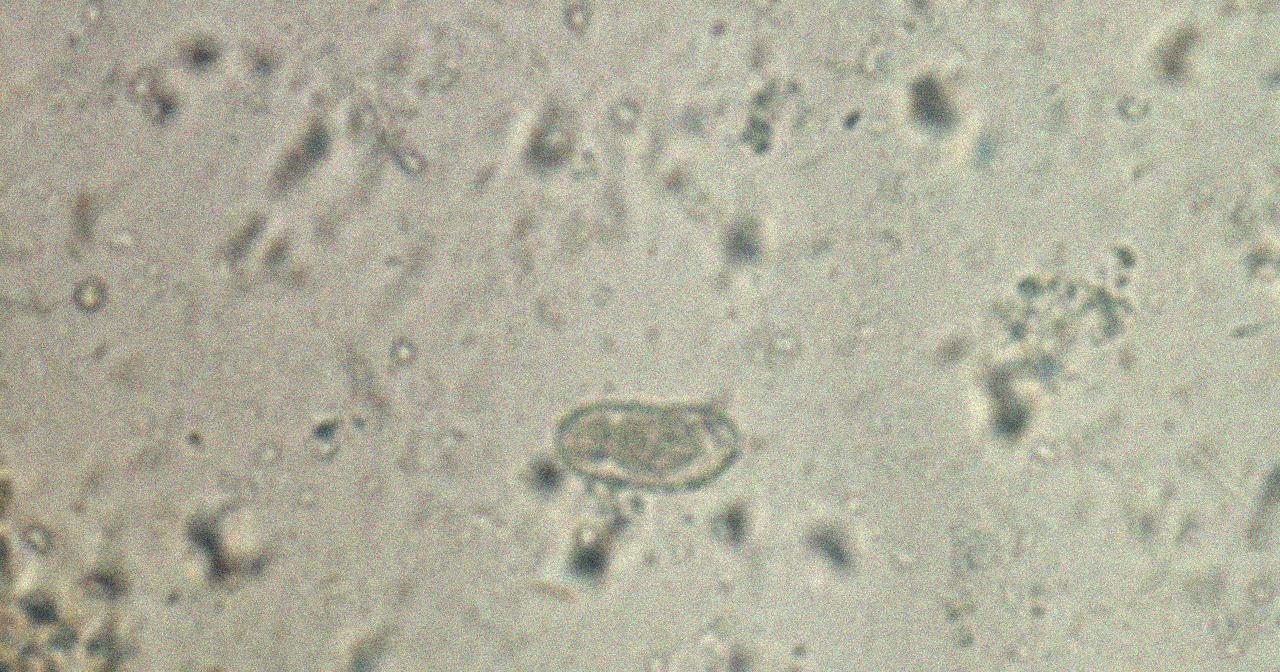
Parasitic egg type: Capillaria philippinensis